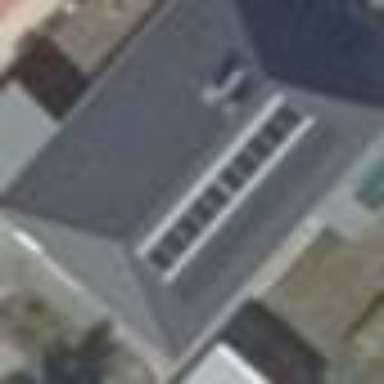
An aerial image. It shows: Detached building with hipped roof.